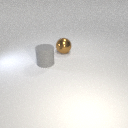
large brown metal sphere to the right of large gray rubber cylinder